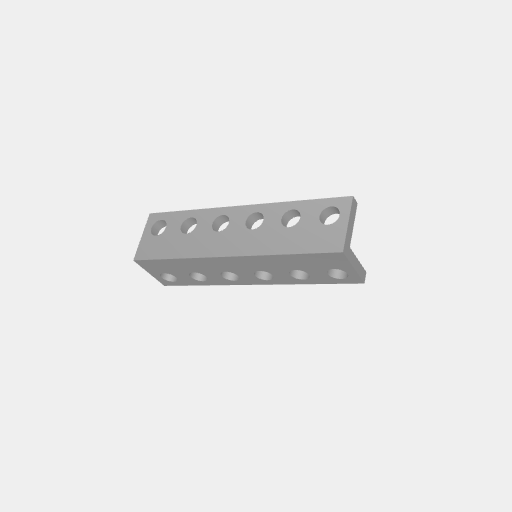
Part: LBeam6H